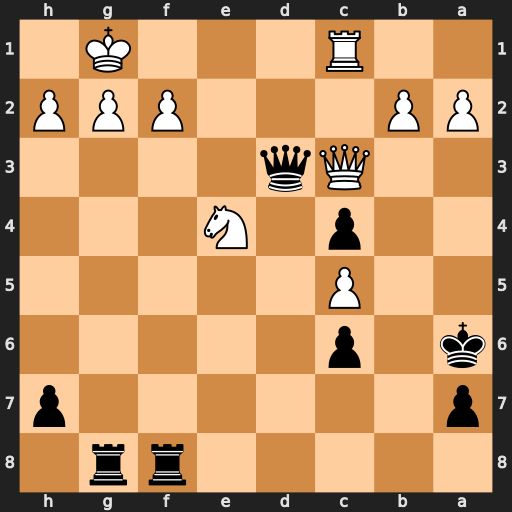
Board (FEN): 5rr1/p6p/k1p5/2P5/2p1N3/2Qq4/PP3PPP/2R3K1
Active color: b
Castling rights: -
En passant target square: -
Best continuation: Qxe4 Qxc4+ Qxc4